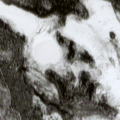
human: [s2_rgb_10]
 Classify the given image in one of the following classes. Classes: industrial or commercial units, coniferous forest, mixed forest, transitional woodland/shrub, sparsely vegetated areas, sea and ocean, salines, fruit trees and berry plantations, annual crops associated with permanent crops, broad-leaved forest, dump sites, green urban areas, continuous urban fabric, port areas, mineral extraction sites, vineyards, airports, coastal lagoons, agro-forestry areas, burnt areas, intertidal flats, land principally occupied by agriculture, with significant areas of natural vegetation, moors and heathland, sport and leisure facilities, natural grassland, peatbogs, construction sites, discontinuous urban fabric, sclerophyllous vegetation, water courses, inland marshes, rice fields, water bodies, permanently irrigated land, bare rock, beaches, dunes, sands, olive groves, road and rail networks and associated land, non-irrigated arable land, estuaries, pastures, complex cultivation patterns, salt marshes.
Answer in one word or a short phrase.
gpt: coniferous forest, peatbogs